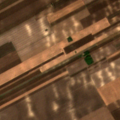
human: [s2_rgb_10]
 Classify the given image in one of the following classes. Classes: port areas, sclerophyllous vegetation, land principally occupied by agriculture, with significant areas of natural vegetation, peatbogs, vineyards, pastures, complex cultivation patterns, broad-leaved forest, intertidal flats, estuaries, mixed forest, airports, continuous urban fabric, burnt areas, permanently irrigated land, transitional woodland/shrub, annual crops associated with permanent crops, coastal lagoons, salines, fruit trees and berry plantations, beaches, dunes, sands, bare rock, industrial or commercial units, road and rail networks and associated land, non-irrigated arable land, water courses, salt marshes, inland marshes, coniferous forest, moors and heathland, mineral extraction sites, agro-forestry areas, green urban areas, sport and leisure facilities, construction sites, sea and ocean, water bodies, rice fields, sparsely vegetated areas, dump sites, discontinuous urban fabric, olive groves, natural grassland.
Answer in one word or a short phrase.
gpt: non-irrigated arable land